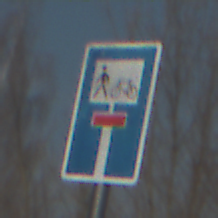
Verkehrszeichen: SackgasseRadverkehrFussgaengerDurchlaessig
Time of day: MorningAfternoon
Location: Outdoor (Suburban)
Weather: PartlyCloudy
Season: NotSpecified
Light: Natural